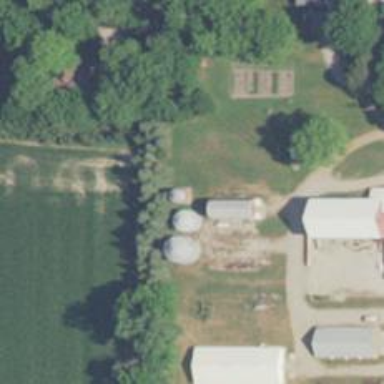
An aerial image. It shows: Silo.